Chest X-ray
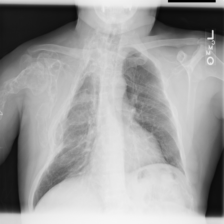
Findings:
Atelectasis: negative
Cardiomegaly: negative
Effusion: negative
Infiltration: negative
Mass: negative
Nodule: negative
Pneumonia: negative
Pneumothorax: negative
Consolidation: negative
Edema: negative
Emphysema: negative
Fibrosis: negative
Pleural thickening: negative
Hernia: negative